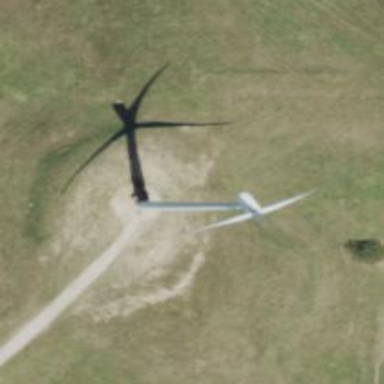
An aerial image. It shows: Wind generator powered by horizontal axis wind turbine.